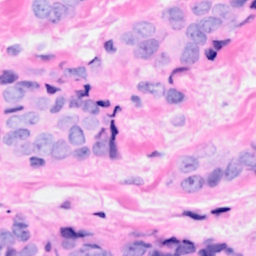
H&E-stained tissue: Breast